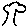
Label: tree